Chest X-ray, PA view. Patient: 24 years old, sex M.
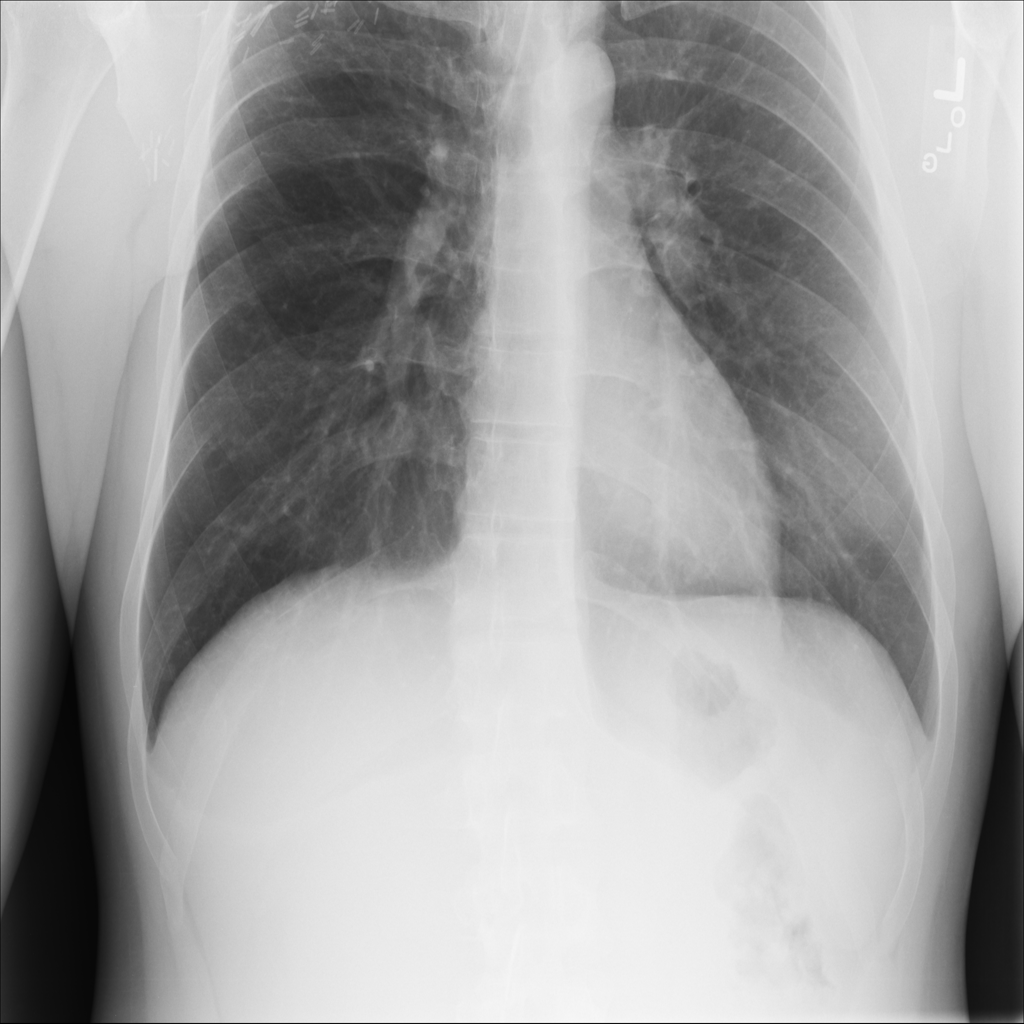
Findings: No Finding